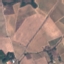
Land use / land cover: PermanentCrop